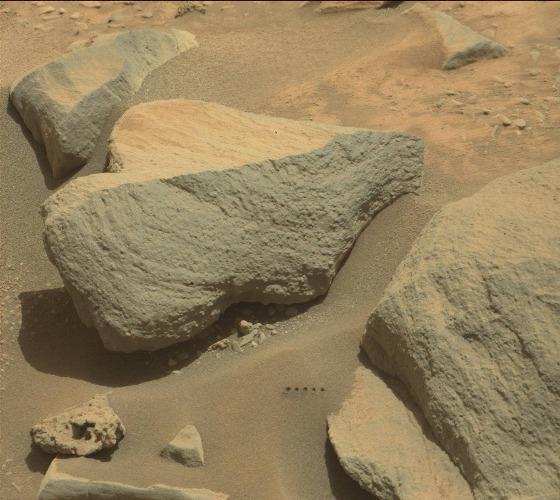
Terrain classes present: Bedrock, Gravel / Sand / Soil, Rock, Shadow